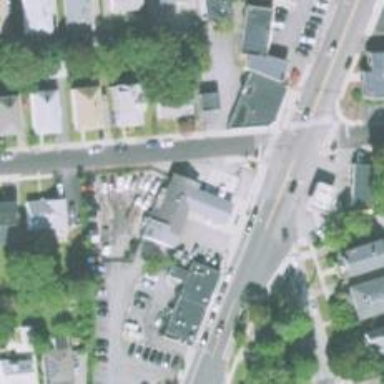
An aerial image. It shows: Convenience shop.